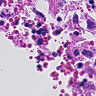
Metastatic tissue present: yes